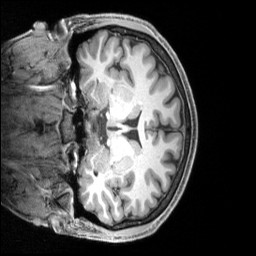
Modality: T1w
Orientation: coronal
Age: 23
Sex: male
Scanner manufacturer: siemens
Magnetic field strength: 3 T
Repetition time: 2.4 s
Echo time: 0.00219 s